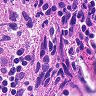
Metastatic tissue present: no